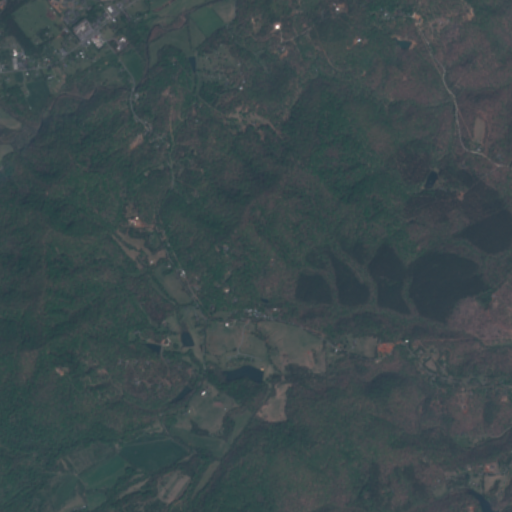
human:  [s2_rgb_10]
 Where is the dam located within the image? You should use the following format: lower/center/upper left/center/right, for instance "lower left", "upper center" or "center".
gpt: The dam is located in the lower left of the image.
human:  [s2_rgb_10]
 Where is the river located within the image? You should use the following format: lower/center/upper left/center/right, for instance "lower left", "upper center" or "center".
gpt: The river is located in the upper left of the image.
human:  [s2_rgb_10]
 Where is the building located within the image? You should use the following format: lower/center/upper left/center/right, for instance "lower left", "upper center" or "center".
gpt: There is no building in the image.